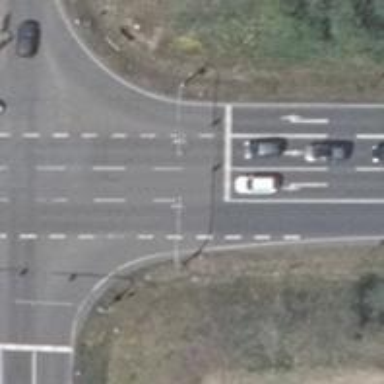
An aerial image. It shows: Asphalt motorway with primary highway classification.